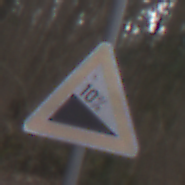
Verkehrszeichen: Gefaelle10
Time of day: MorningAfternoon
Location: Outdoor (Nature)
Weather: Overcast
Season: Autumn
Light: Natural